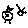
Label: bird